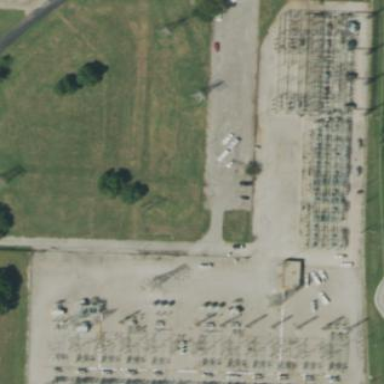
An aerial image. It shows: Power substation.